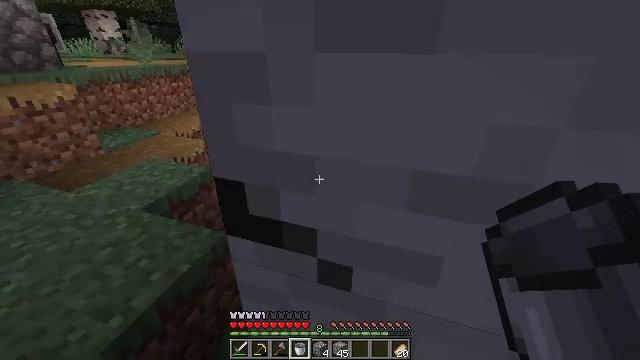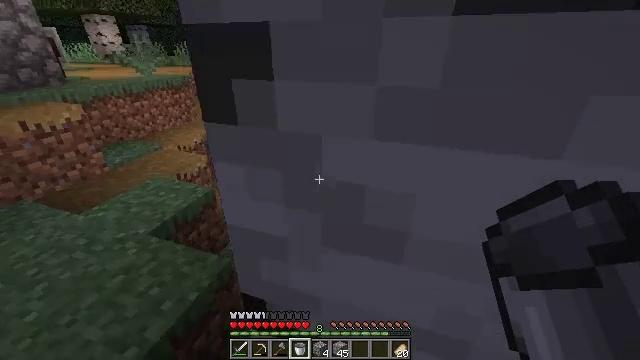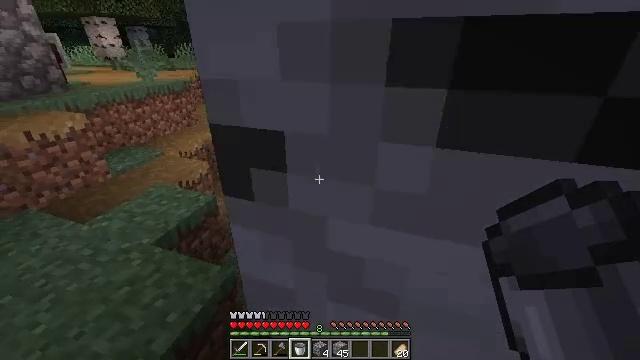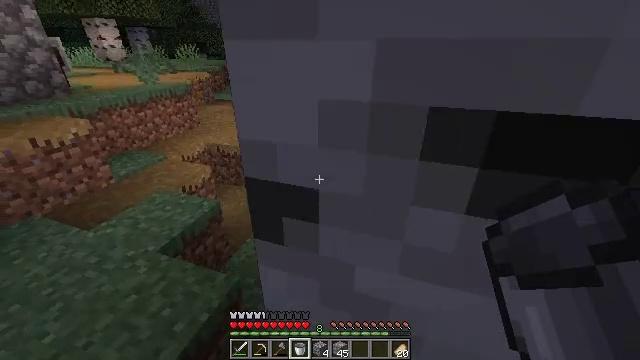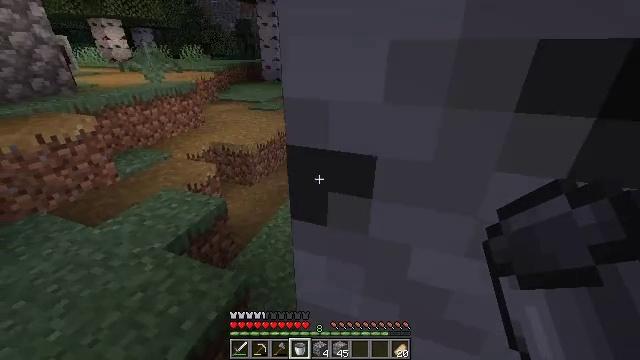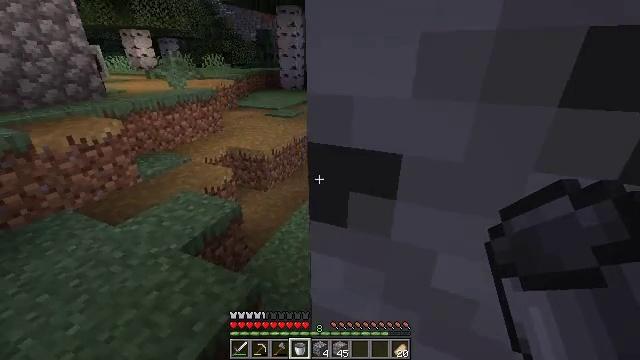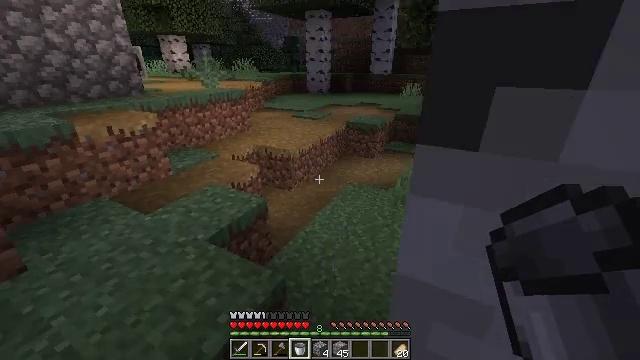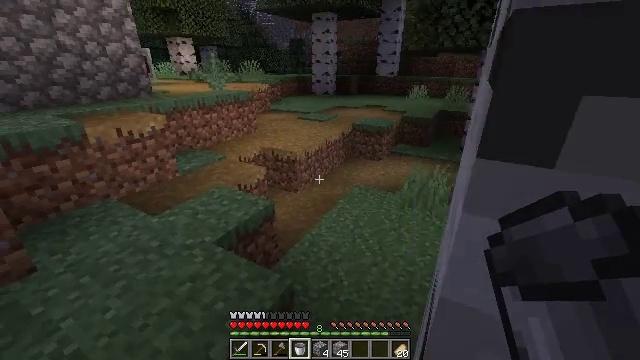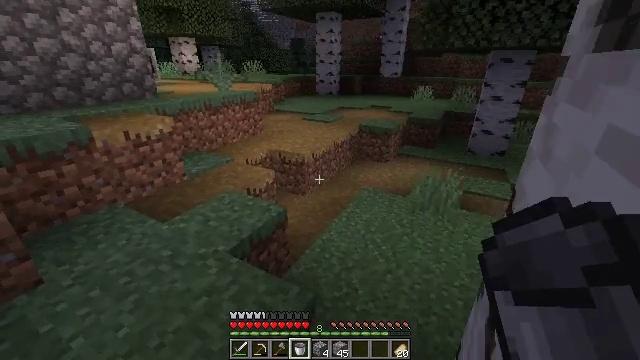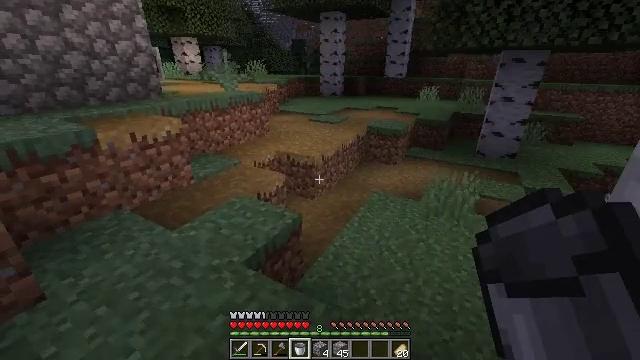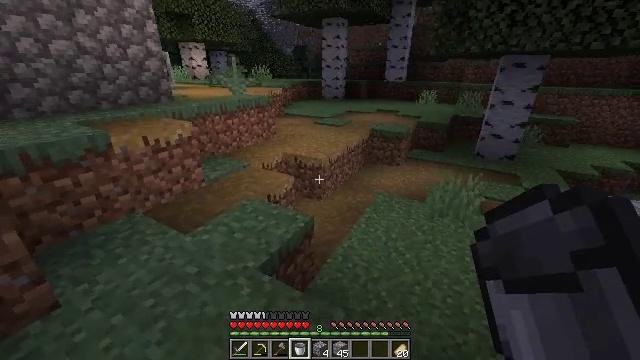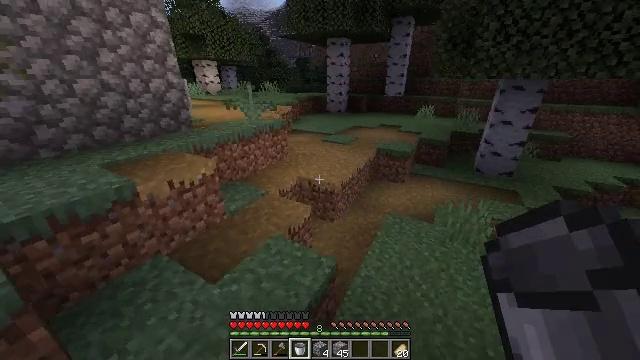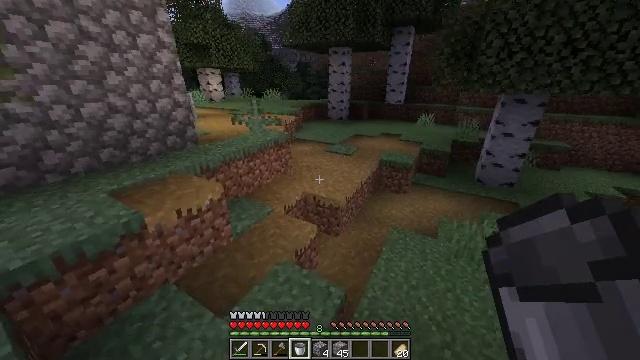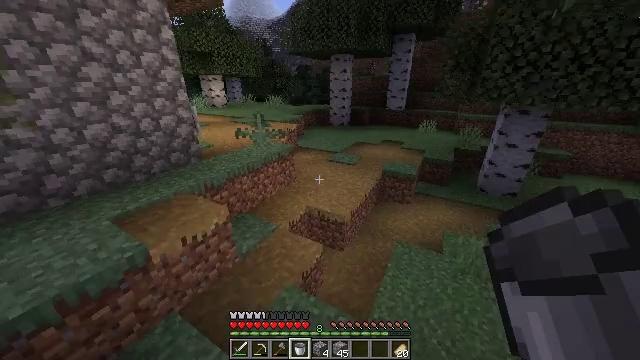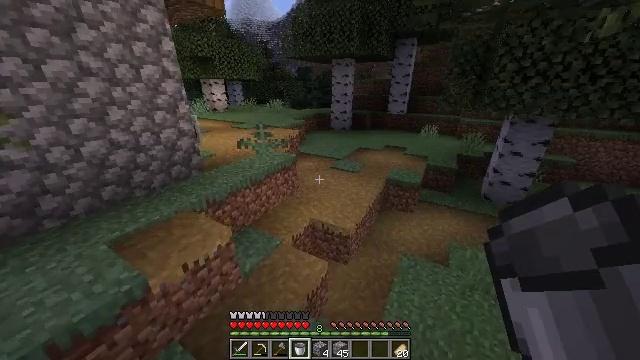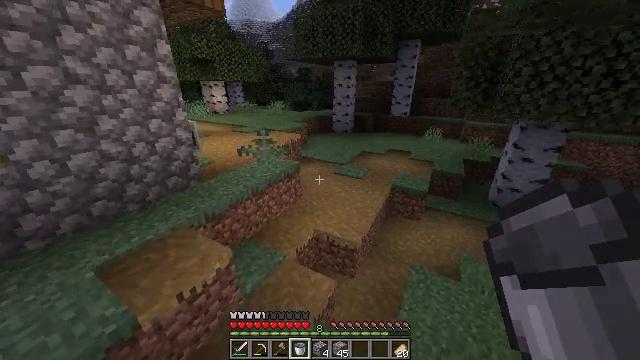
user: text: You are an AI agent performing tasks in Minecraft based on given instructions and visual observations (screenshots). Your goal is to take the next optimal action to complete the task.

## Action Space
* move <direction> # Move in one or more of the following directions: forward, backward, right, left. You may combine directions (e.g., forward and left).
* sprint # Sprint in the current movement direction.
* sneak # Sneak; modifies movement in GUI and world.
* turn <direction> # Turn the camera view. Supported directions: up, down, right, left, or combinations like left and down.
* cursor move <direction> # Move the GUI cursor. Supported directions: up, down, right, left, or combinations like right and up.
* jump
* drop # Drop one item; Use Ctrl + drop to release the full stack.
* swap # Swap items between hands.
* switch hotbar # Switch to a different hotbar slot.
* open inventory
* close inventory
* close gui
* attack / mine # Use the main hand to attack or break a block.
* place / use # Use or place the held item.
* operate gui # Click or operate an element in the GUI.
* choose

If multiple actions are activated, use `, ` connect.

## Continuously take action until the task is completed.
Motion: motion action
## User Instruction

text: Collect spruce leaves for landscaping.
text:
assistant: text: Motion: move forward, sprint, jump
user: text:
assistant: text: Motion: move forward and move left, sprint, jump
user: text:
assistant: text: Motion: move forward and move left, sprint, jump
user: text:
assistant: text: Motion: move forward and move left, sprint, jump
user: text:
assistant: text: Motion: move forward and move left, sprint, turn left and up, jump
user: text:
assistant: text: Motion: move forward and move left, sprint, turn left and up, jump
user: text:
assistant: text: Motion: move forward and move left, sprint, turn left
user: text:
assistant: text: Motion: move forward and move left, sprint
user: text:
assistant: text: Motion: move forward and move left, sprint
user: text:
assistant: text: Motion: move forward and move left, sprint
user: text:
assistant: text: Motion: move forward and move left, sprint, jump
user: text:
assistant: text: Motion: move forward, sprint, jump
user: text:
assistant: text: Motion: move forward, sprint, jump
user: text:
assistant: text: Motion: move forward, sprint, jump
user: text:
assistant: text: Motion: move forward, sprint, jump
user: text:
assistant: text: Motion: move forward, sprint
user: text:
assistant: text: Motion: move forward, sprint, turn right
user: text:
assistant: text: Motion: move forward, sprint, turn right and up
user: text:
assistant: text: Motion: move forward, sprint, turn right and up
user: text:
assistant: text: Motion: move forward, sprint, turn right and up
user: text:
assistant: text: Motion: move forward, sprint
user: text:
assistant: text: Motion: move forward, sprint, turn left and up
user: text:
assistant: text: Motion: move forward, sprint, turn left and up
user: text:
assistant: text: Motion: move forward, sprint, turn left and up, jump
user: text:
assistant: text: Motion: move forward, sprint, turn left, jump
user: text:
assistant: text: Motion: move forward, sprint, jump
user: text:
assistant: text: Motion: move forward and move left, sprint, jump
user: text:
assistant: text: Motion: move forward and move left, sprint, turn left, jump
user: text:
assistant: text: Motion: move forward and move left, sprint, turn left, jump
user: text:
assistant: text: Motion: move forward and move left, sprint, turn left, jump